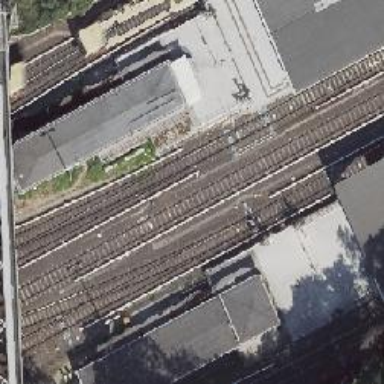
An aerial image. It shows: Light rail electrified siding.